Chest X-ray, PA view. Patient: 41 years old, sex M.
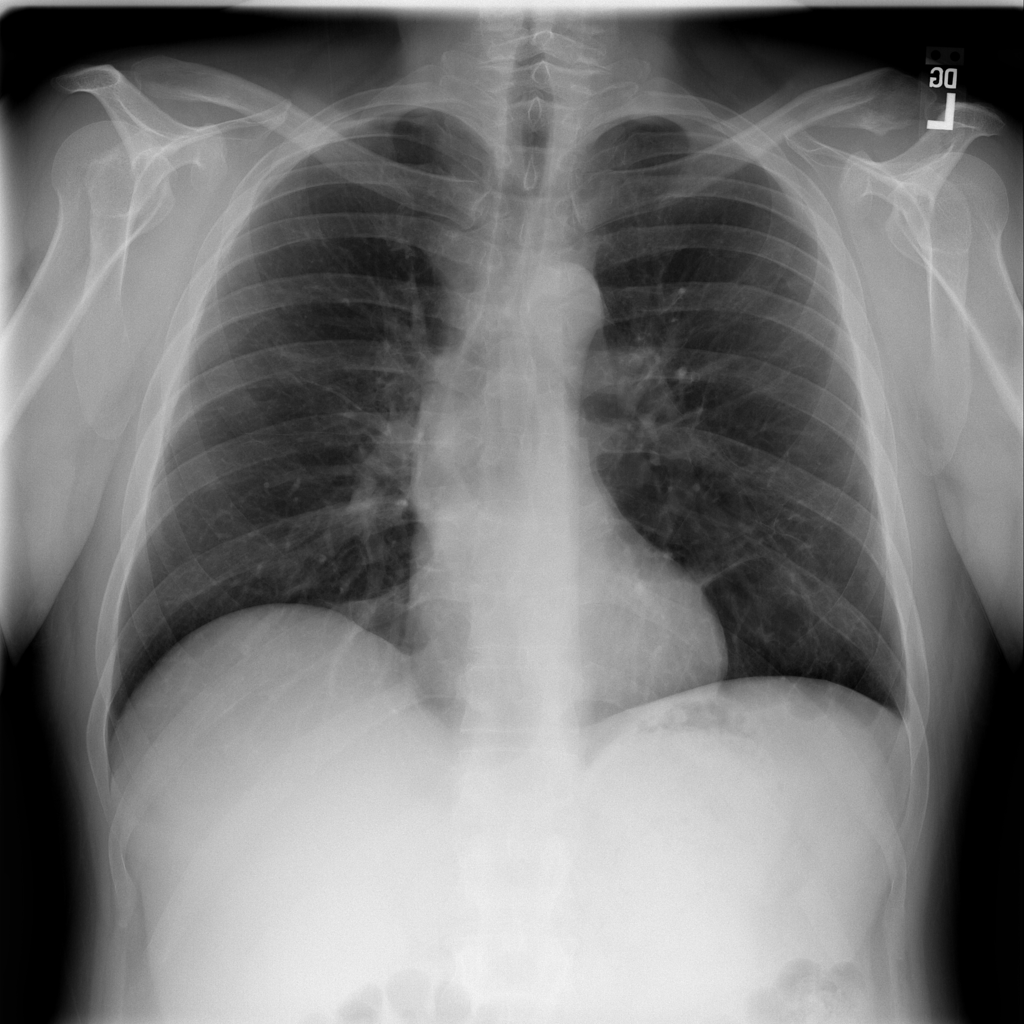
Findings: No Finding